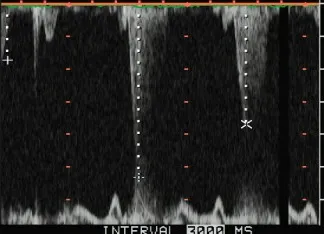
With the Valsalva maneuver, the gradient increased to 114 mmHg (C: peak velocity, 5.3 m/s).
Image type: radiology (ultrasound)